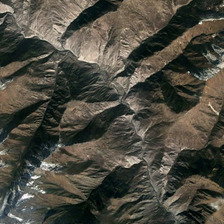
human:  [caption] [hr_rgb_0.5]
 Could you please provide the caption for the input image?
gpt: there is nothing on the mountain but snow .

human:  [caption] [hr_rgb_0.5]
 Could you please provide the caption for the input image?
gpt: it is a piece of yellow green mountain with little snow .

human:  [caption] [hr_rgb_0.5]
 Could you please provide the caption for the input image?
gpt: it is a piece of yellow green mountain with little snow .

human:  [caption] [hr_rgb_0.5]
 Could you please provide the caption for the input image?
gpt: a towering snow capped mountains .

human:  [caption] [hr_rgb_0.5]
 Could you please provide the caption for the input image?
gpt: a towering snow capped mountains .